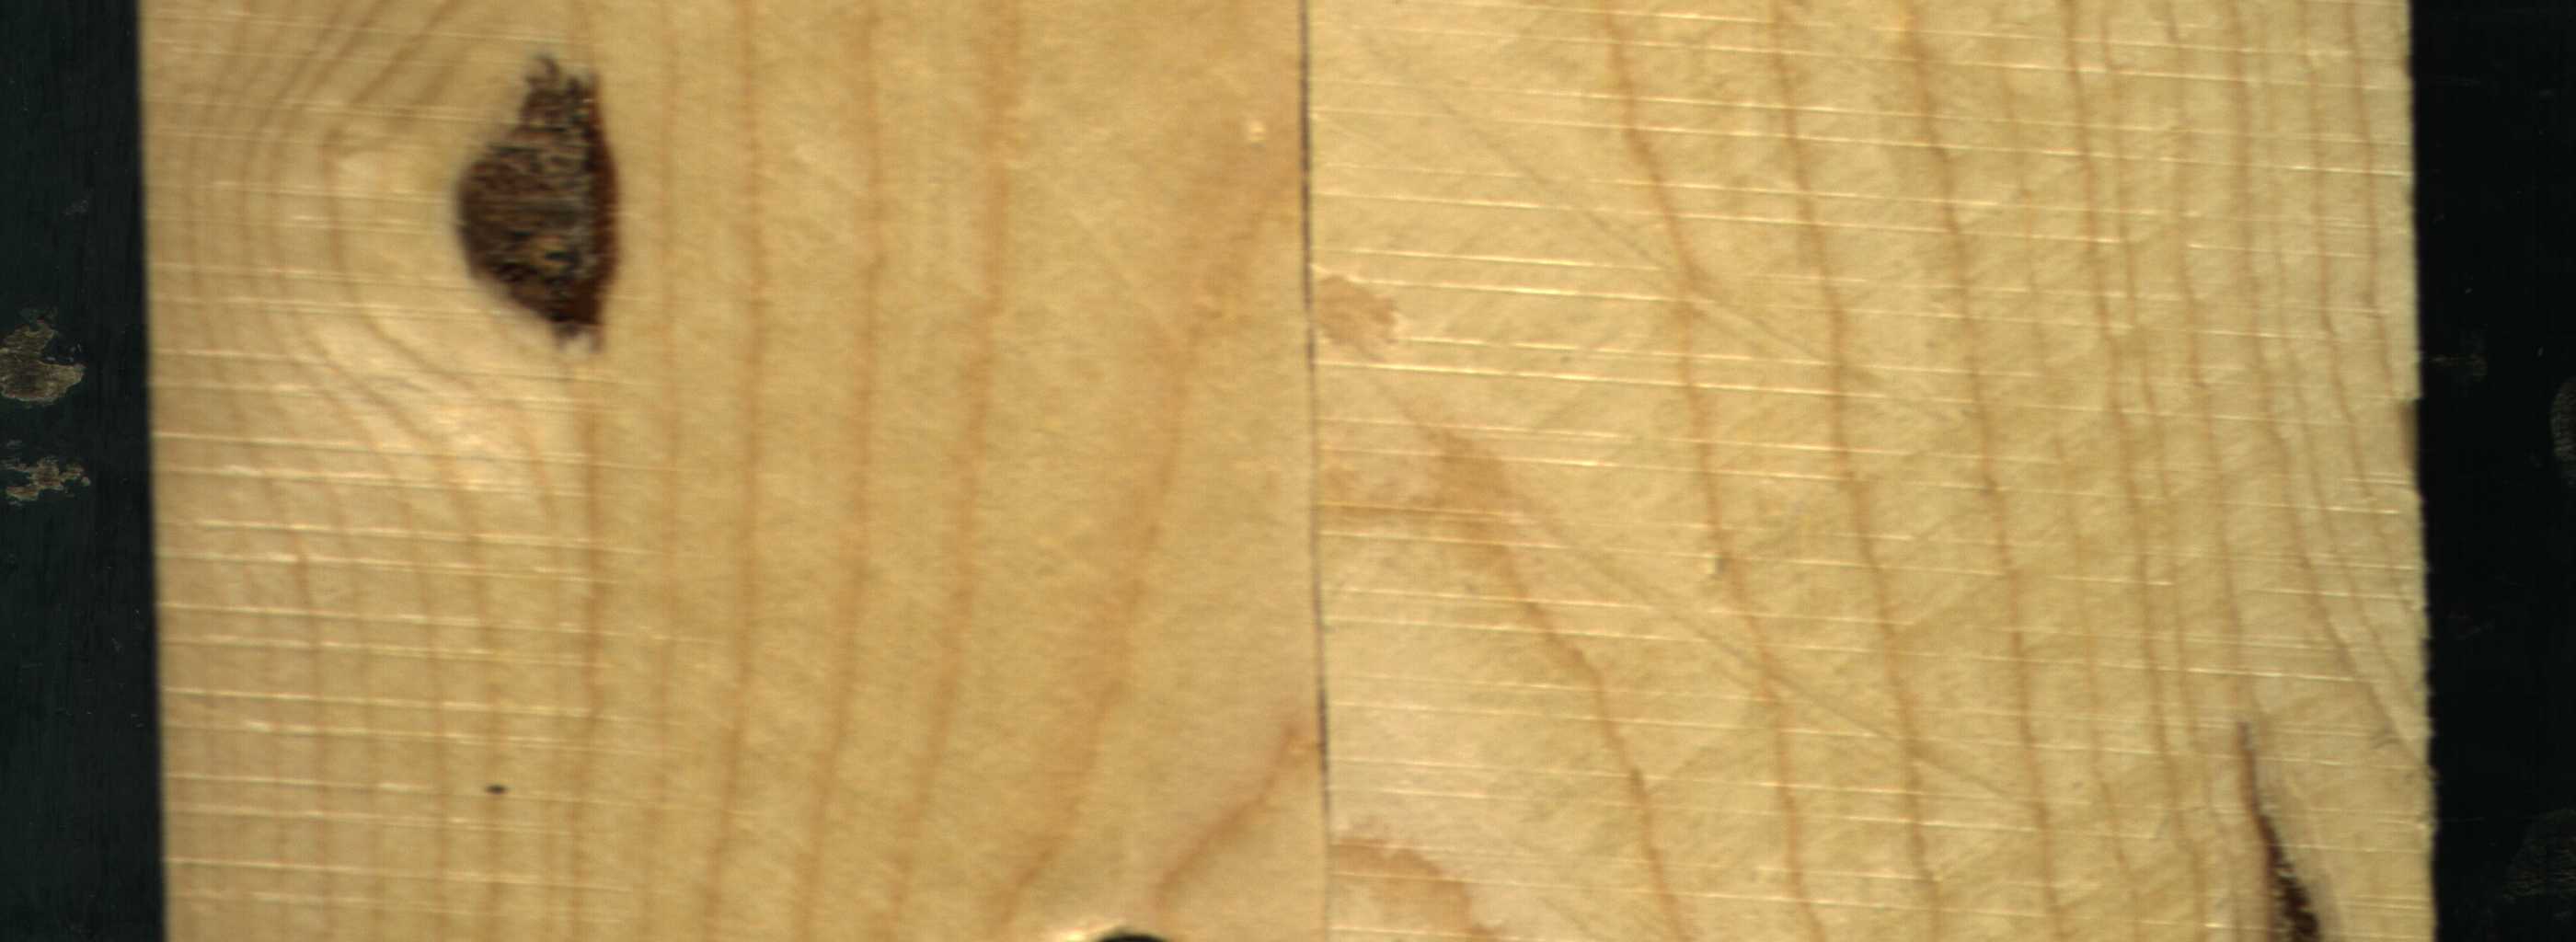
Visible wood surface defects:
resin
resin
Crack